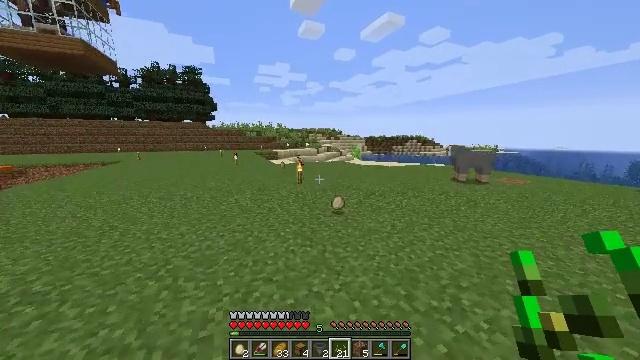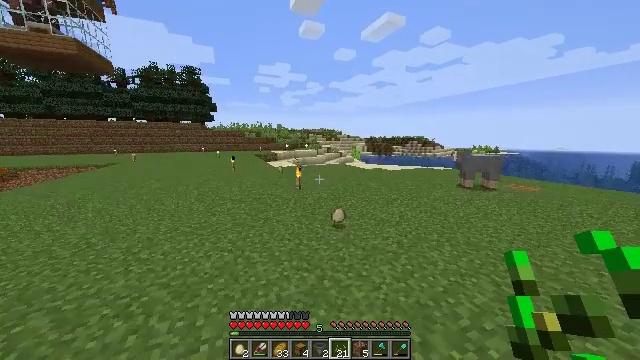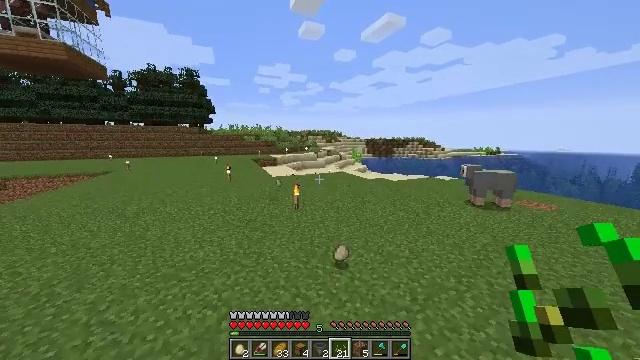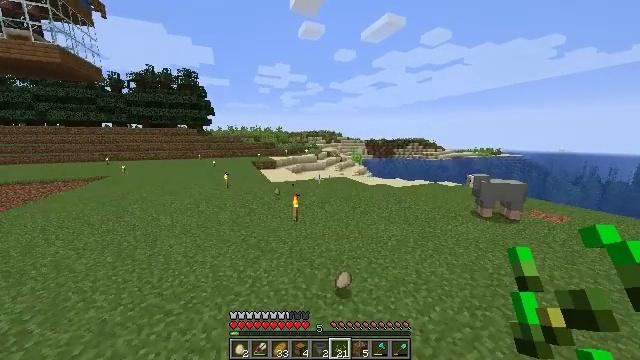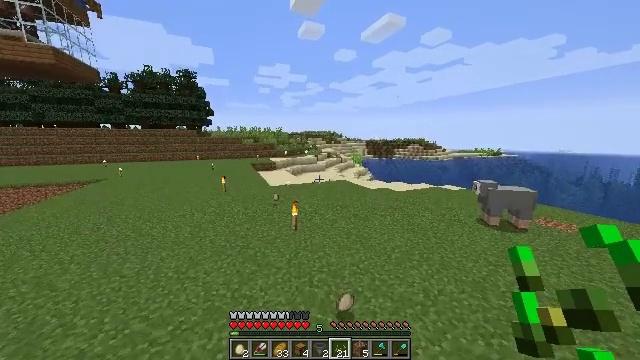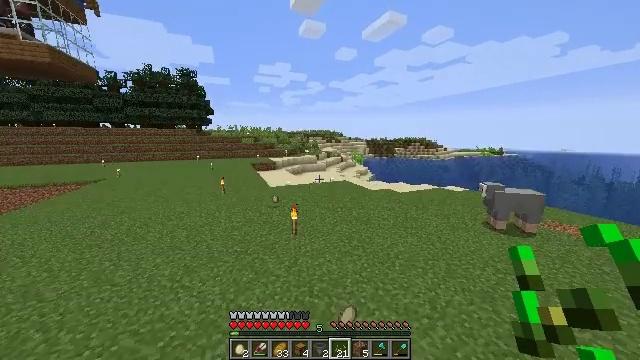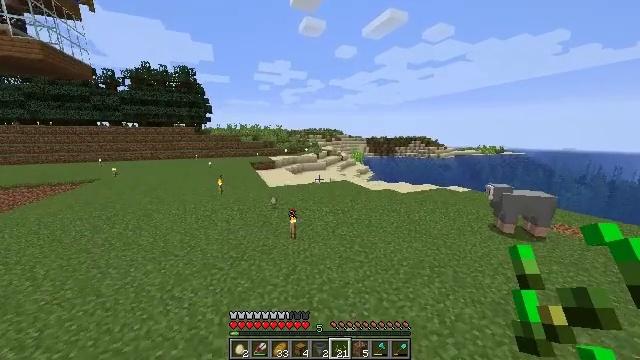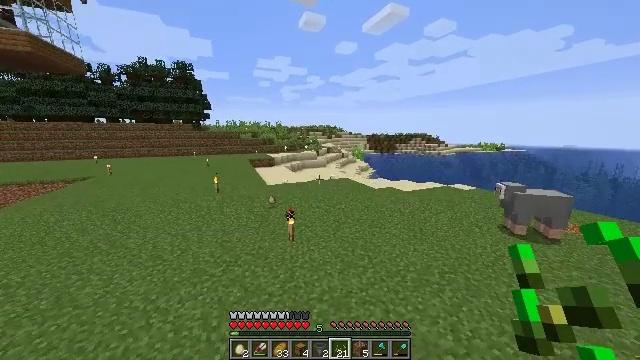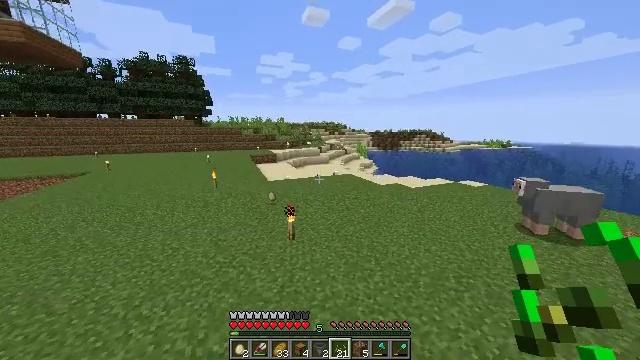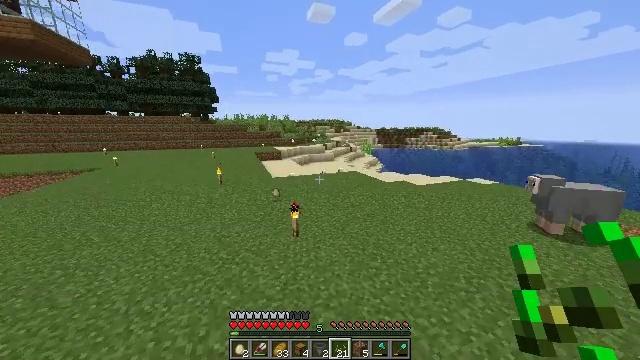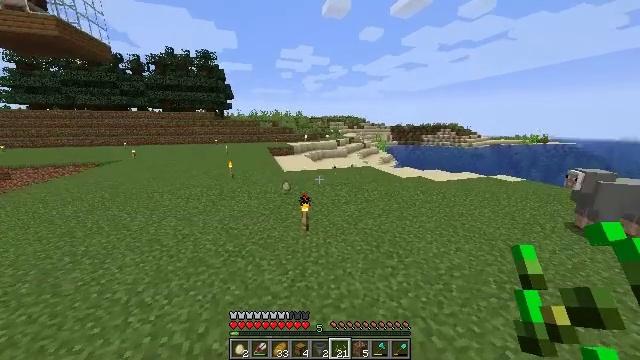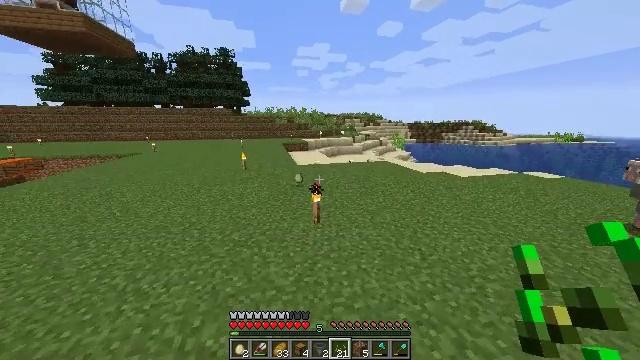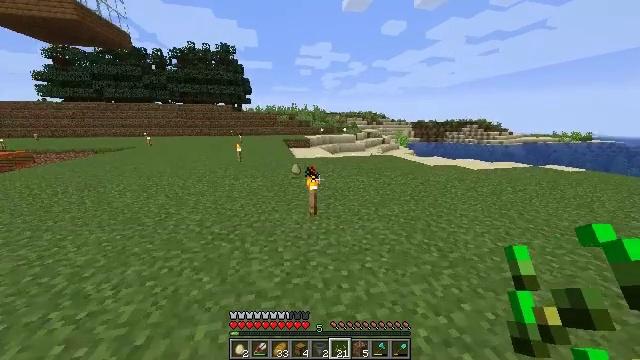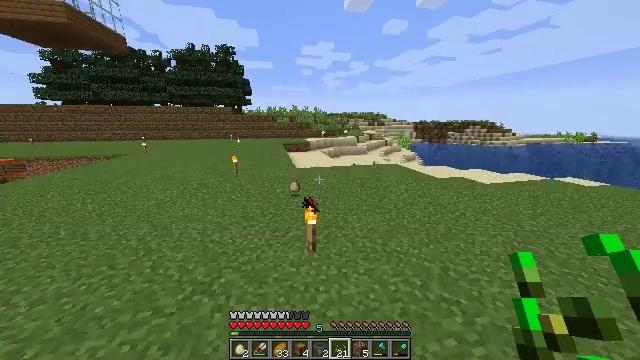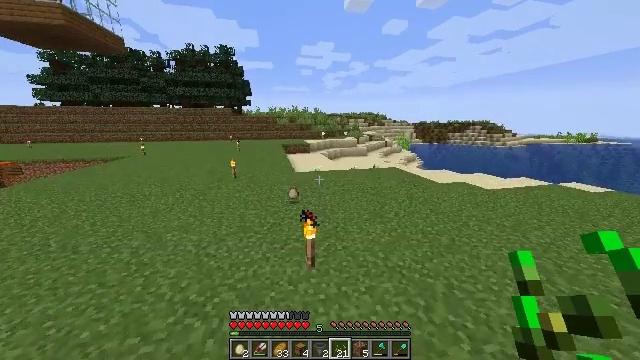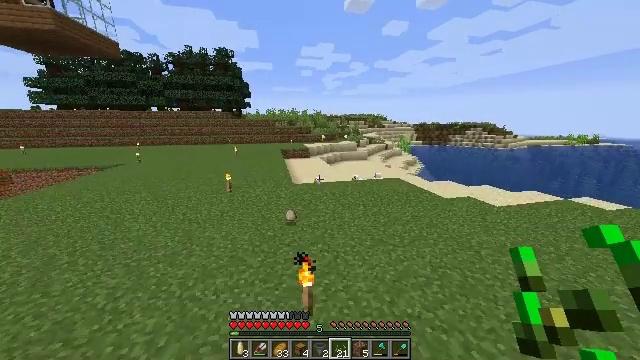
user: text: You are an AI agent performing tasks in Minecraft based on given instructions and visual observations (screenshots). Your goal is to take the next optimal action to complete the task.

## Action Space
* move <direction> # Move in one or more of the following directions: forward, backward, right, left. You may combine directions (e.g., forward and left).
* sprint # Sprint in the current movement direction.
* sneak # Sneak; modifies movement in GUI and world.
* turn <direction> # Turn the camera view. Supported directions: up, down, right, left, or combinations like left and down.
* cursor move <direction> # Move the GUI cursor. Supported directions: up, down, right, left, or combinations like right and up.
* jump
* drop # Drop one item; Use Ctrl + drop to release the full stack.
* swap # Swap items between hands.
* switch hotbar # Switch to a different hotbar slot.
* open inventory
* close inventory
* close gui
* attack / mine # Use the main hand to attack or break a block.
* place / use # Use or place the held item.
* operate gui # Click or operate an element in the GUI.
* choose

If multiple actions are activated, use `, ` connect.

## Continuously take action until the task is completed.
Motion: motion action
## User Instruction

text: Hunt the zombie.
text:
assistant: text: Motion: move forward, sprint, jump
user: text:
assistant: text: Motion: move forward, sprint, jump
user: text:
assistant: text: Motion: move forward, sprint, jump
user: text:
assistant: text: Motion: move forward, sprint, jump
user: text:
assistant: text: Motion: move forward, jump
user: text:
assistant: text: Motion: move forward, jump
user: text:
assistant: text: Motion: move forward, jump
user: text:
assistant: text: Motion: move forward, jump
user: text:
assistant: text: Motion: move forward, turn left, jump
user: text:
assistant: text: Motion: move forward, turn left, jump
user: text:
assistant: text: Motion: move forward, turn left, jump
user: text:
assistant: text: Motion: move forward, sprint, jump
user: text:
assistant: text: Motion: move forward, sprint, jump
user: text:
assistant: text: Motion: move forward, sprint, jump
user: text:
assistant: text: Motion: move forward, sprint, jump
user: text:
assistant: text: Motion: move forward, jump
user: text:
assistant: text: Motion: move forward, jump
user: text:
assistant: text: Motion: move forward, jump
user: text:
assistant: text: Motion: move forward, jump
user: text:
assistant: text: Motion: move forward, jump
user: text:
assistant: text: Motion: move forward, jump
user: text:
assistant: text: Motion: move forward
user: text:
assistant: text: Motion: move forward
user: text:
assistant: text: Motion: move forward, sprint
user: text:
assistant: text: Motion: move forward, sprint
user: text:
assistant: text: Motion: move forward, sprint
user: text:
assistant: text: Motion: move forward, sprint, turn down
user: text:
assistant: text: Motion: move forward, turn down
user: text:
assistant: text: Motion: move forward, turn down
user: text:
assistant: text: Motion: move forward